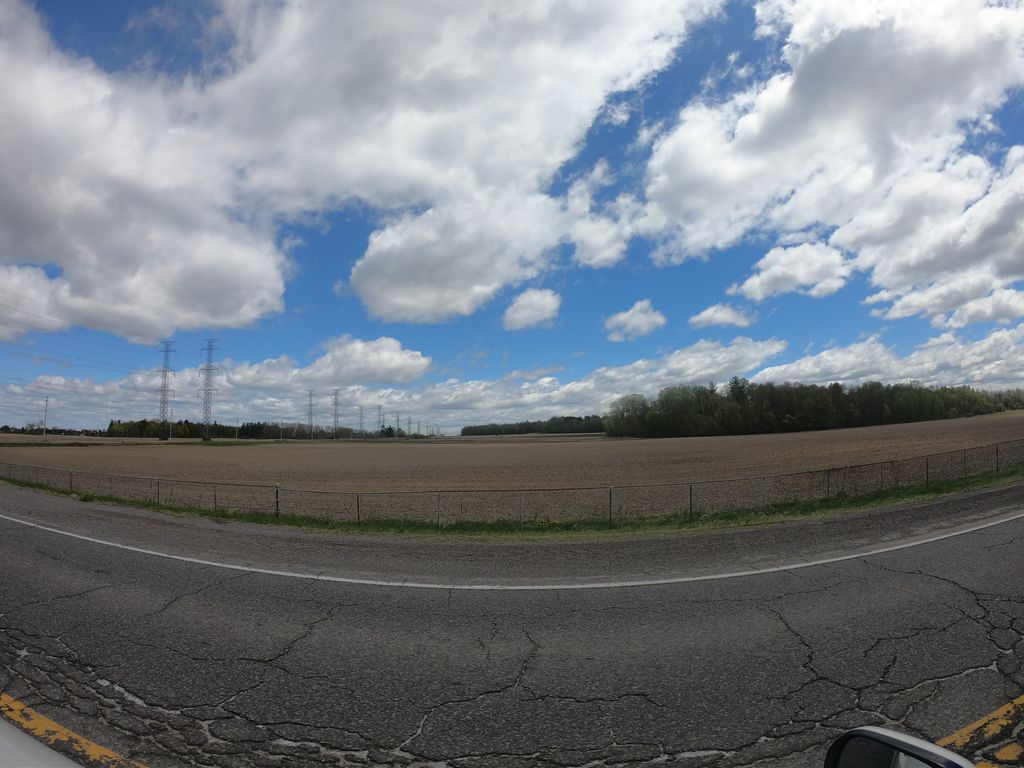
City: ottawa-gatineau